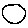
Label: circle